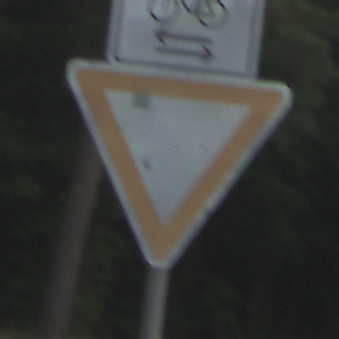
Verkehrszeichen: VorfahrtGewaehren
Zusatzzeichen oben: RichtungsangabeDurchPfeile9
Umgebung: Outdoor, Nature
Tageszeit: SunriseSunset
Wetter: PartlyCloudy
Licht: Natural
Jahreszeit: NotSpecified
Kontrast: MediumContrast